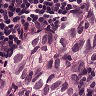
Metastatic tissue present: yes